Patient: sex M, age 57
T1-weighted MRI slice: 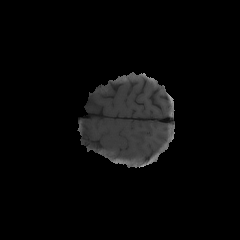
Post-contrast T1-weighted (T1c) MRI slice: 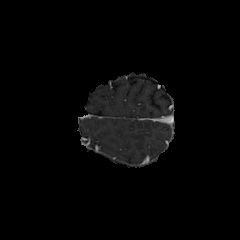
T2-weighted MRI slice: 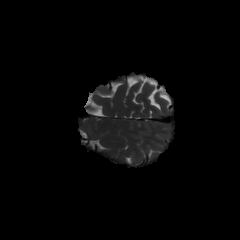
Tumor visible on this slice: no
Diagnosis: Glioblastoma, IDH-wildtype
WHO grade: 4